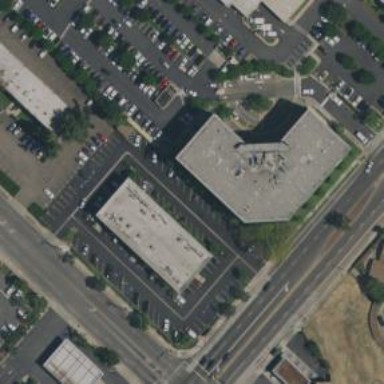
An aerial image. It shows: Commercial building.